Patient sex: M
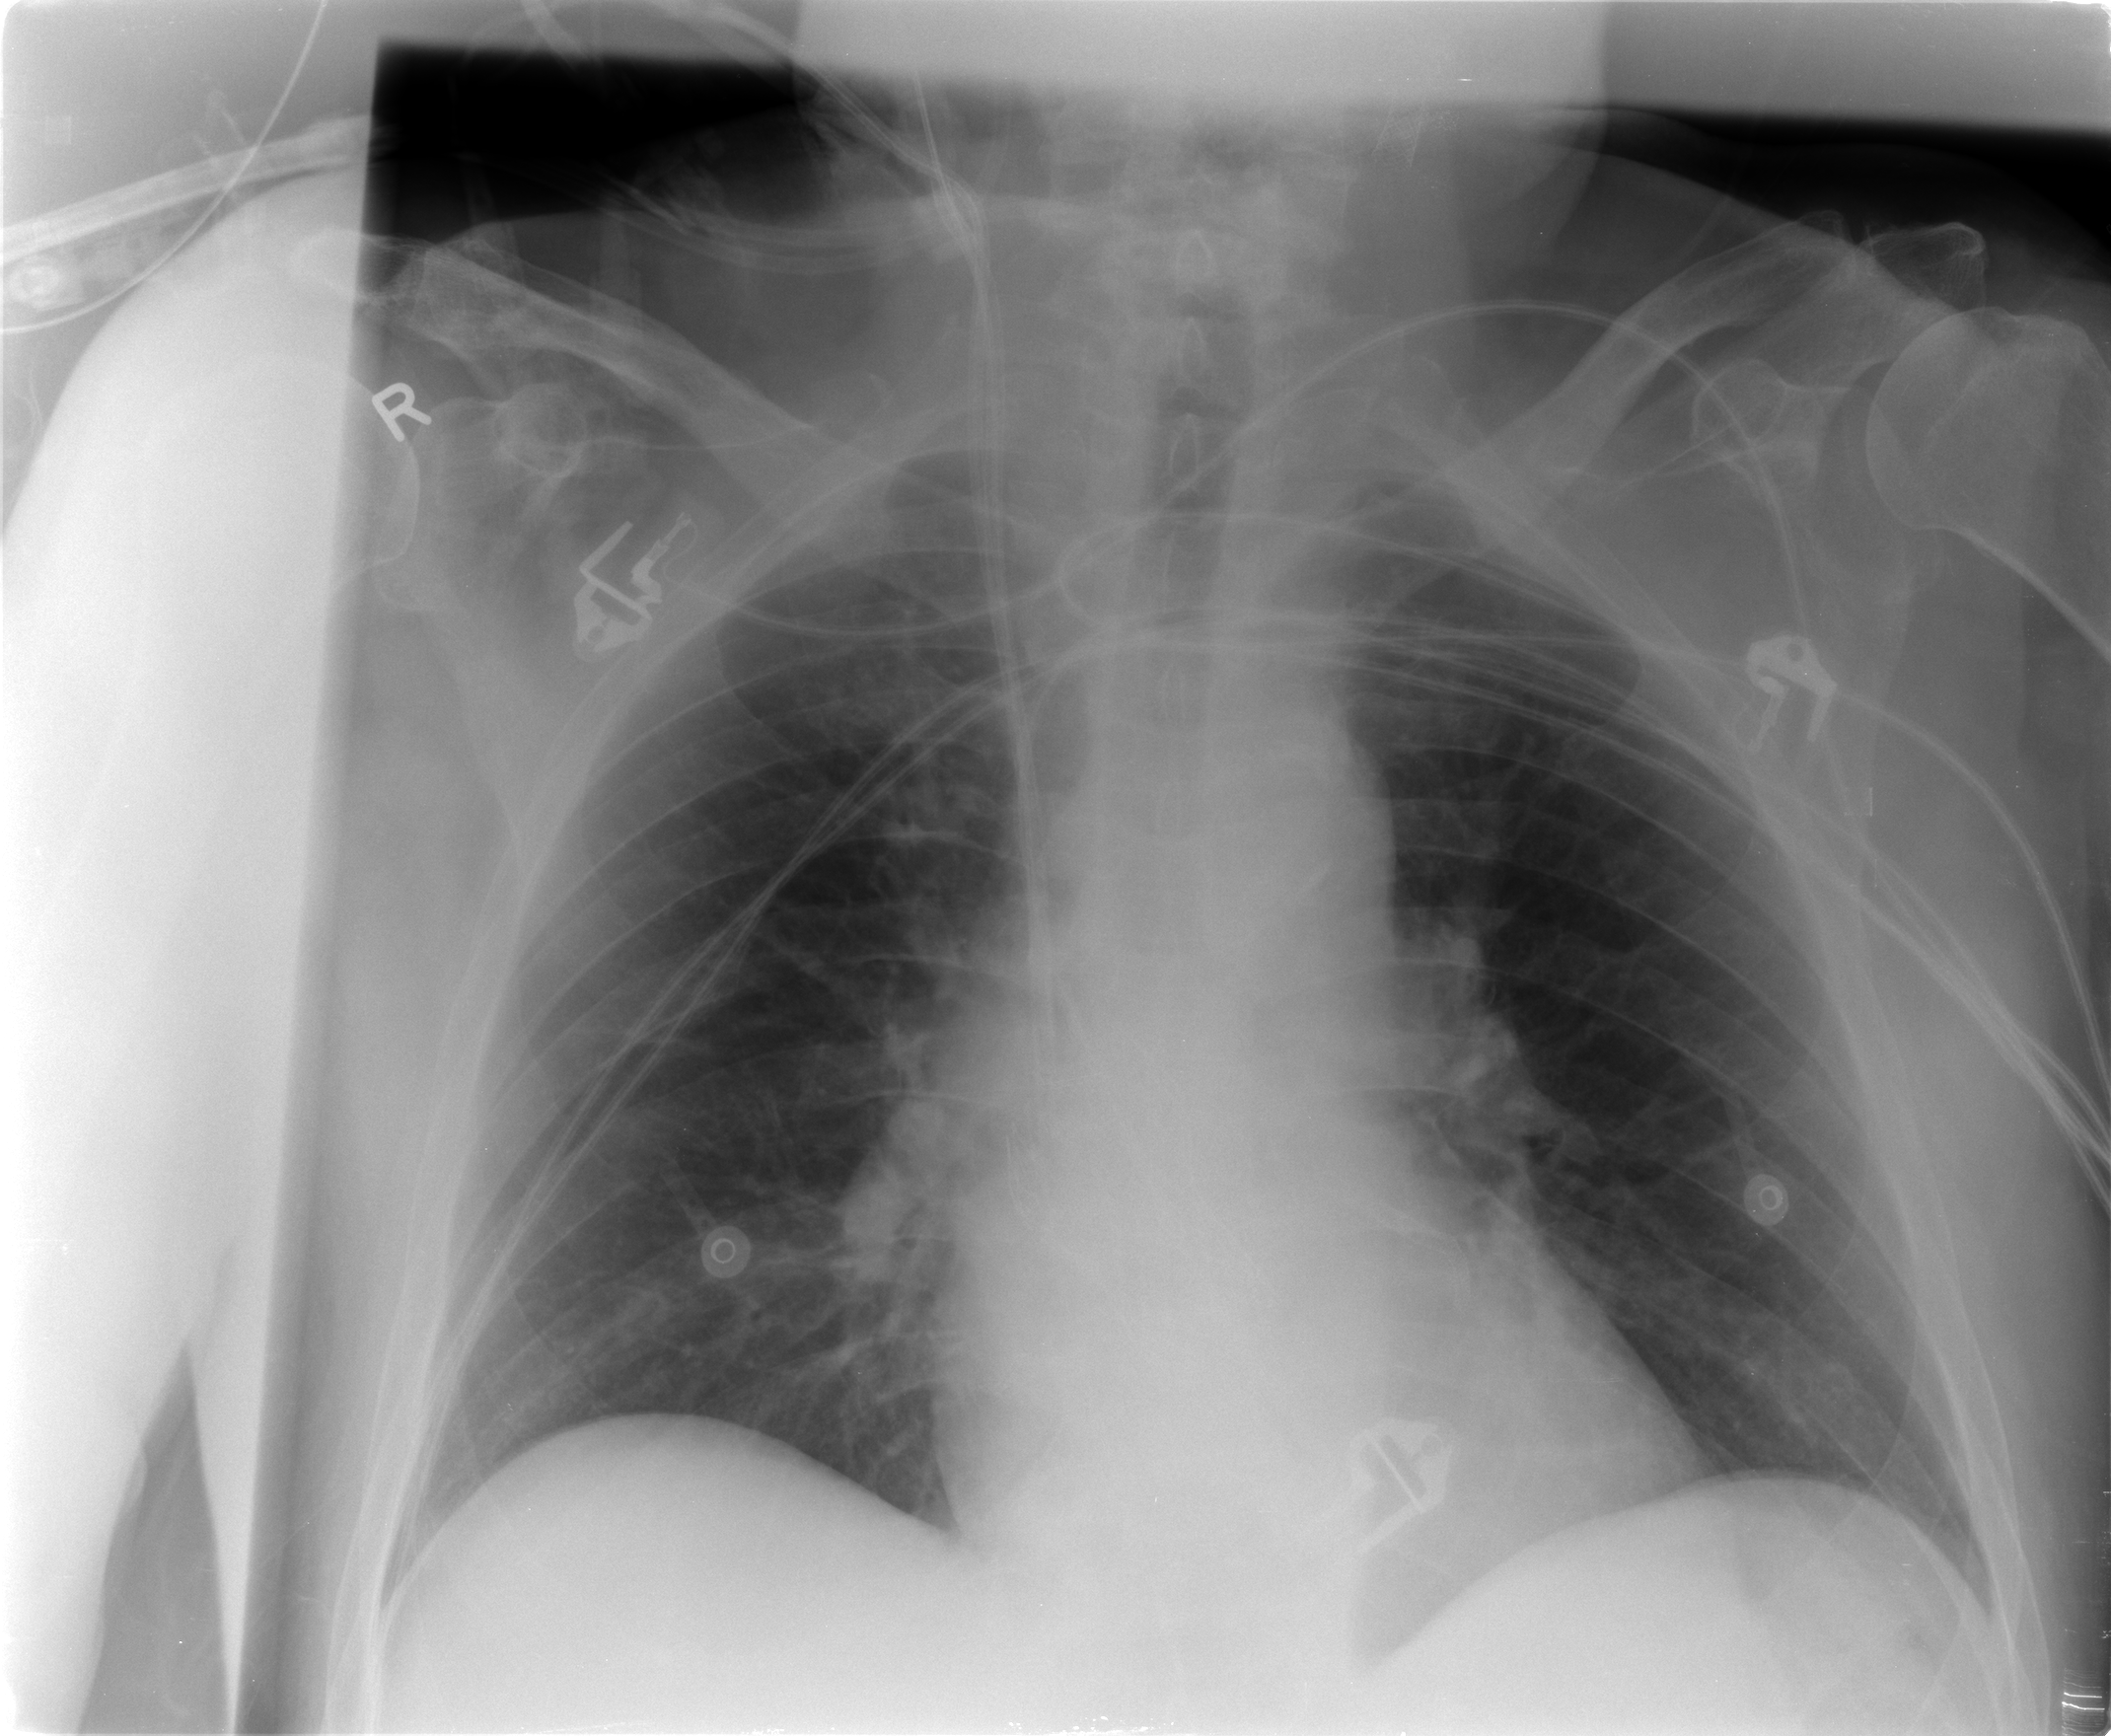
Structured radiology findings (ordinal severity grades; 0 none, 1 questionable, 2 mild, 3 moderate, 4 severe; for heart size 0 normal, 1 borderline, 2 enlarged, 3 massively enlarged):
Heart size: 1
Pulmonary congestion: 2
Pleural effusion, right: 0
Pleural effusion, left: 0
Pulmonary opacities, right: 0
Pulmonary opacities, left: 0
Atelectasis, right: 2
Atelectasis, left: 2